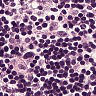
Metastatic tissue present: no